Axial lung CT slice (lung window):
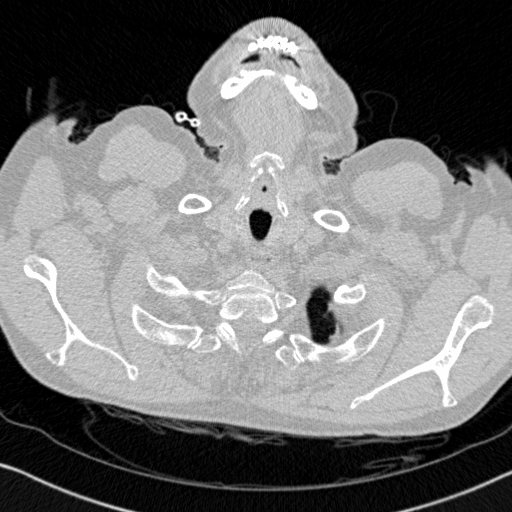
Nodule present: no